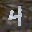
Label: 4